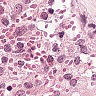
Metastatic tissue present: no